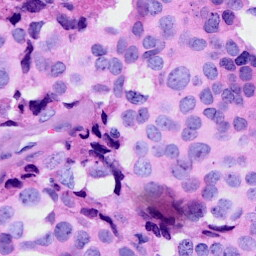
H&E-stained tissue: Breast